Question: Javascript code -
'''
$.jqplot.config.enablePlugins = true;
var defaultHighlighter = {tooltipAxes: 'y',showTooltip: true,tooltipLocation: 'n',tooltipOffset: 10,yvalues:1,formatString:'%.0f user'};
var globalTicks = [[-1,' '],[0,'12 am'],[1,'1 am'],[2,'2 am'],[3,'3 am'],[4,'4 am'],[5,'5 am'],[6,'6 am'],[7,'7 am'],[8,'8 am'],[9,'9 am'],[10,'10 am'],[11,'11 am'],[12,'12 pm'],[13,'1 pm'],[14,'2 pm'],[15,'3 pm'],[16,'4 pm'],[17,'5 pm'],[18,'6 pm'],[19,'7 pm'],[20,'8 pm'],[21,'9 pm'],[22,'10 pm'],[23,'11 pm'],[24,[' ']]];
var fullGraphOptions = {seriesDefaults: {pointLabels:{show:false},showMarker:true,markerOptions:{style: 'filledCircle'}},axes:{xaxis:{rendererOptions:{tickRenderer:$.jqplot.CanvasAxisTickRenderer},tickOptions:{angle:-45},ticks:globalTicks},yaxis:{min:0,tickOptions:{formatString:'%.0f'}}},highlighter:defaultHighlighter};
fullanalysis1 = $.jqplot('hourlyGraph-1', [[[63,63],[68,68],[87,87],[108,108],[135,135],[138,138],[147,147],[167,167],[130,130],[145,145],[144,144],[127,127],[134,134],[132,132],[147,147],[158,158],[157,157],[166,166],[170,170],[124,124],[107,107],[77,77],[62,62],[88,88]]], fullGraphOptions);
fullanalysis2 = $.jqplot('hourlyGraph-2', [[[63,63],[68,68],[87,87],[108,108],[135,135],[138,138],[147,147],[167,167],[130,130],[145,145],[144,144],[127,127],[134,134],[132,132],[147,147],[158,158],[157,157],[166,166],[170,170],[124,124],[107,107],[77,77],[62,62],[88,88]]], fullGraphOptions);
fullanalysis3 = $.jqplot('hourlyGraph-3', [[[63,63],[68,68],[87,87],[108,108],[135,135],[138,138],[147,147],[167,167],[130,130],[145,145],[144,144],[127,127],[134,134],[132,132],[147,147],[158,158],[157,157],[166,166],[170,170],[124,124],[107,107],[77,77],[62,62],[88,88]]], fullGraphOptions);
fullanalysis4 = $.jqplot('hourlyGraph-4', [[[63,63],[68,68],[87,87],[108,108],[135,135],[138,138],[147,147],[167,167],[130,130],[145,145],[144,144],[127,127],[134,134],[132,132],[147,147],[158,158],[157,157],[166,166],[170,170],[124,124],[107,107],[77,77],[62,62],[88,88]]], fullGraphOptions);
'''
All the four graphs have the same result -

No plotting is done at all.
The data I have in the code is just a sample.
What could be the problem? The screenshot's of Firefox running on
Fedora 14.
Thank you,all.
Edit: I don't get any error in the Firebug console.
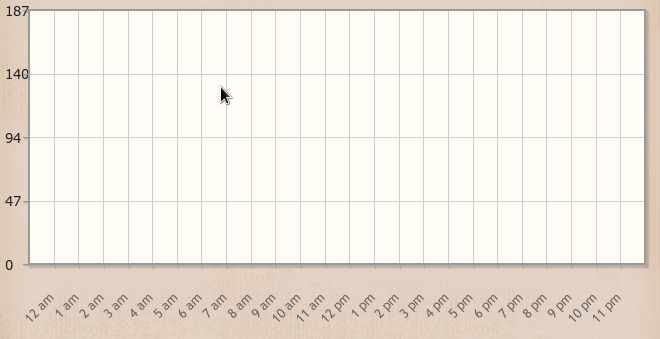
Answer: You seems to have got your data formatted the wrong way. You are trying to graph a single series with an array. Instead of giving data as [63,63],[68,68],[87,87 ...], It should be [63,68,87 ...]. Here is the right way to do get the chart running:
'''
var data = [63, 68, 87, 108,135,138,147,167,130];
var globalTicks = ['12 am','1 am','2 am','3 am','4 am','5 am','6 am','7 am','8 am'];
var fullGraphOptions = {
seriesDefaults: {
pointLabels:{
show:true
},
showMarker:true,
markerOptions:{
style: 'filledCircle'
}
},
axes:{
xaxis:{
renderer: $.jqplot.CategoryAxisRenderer,
tickRenderer:$.jqplot.CanvasAxisTickRenderer,
tickOptions:{
angle:-45
},
ticks:globalTicks
},
yaxis:{
min:0,
tickOptions:{
formatString:'%.0f'
}
}
},
highlighter:defaultHighlighter
};
fullanalysis1 = $.jqplot('chartdiv', [data], fullGraphOptions);
'''